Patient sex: F
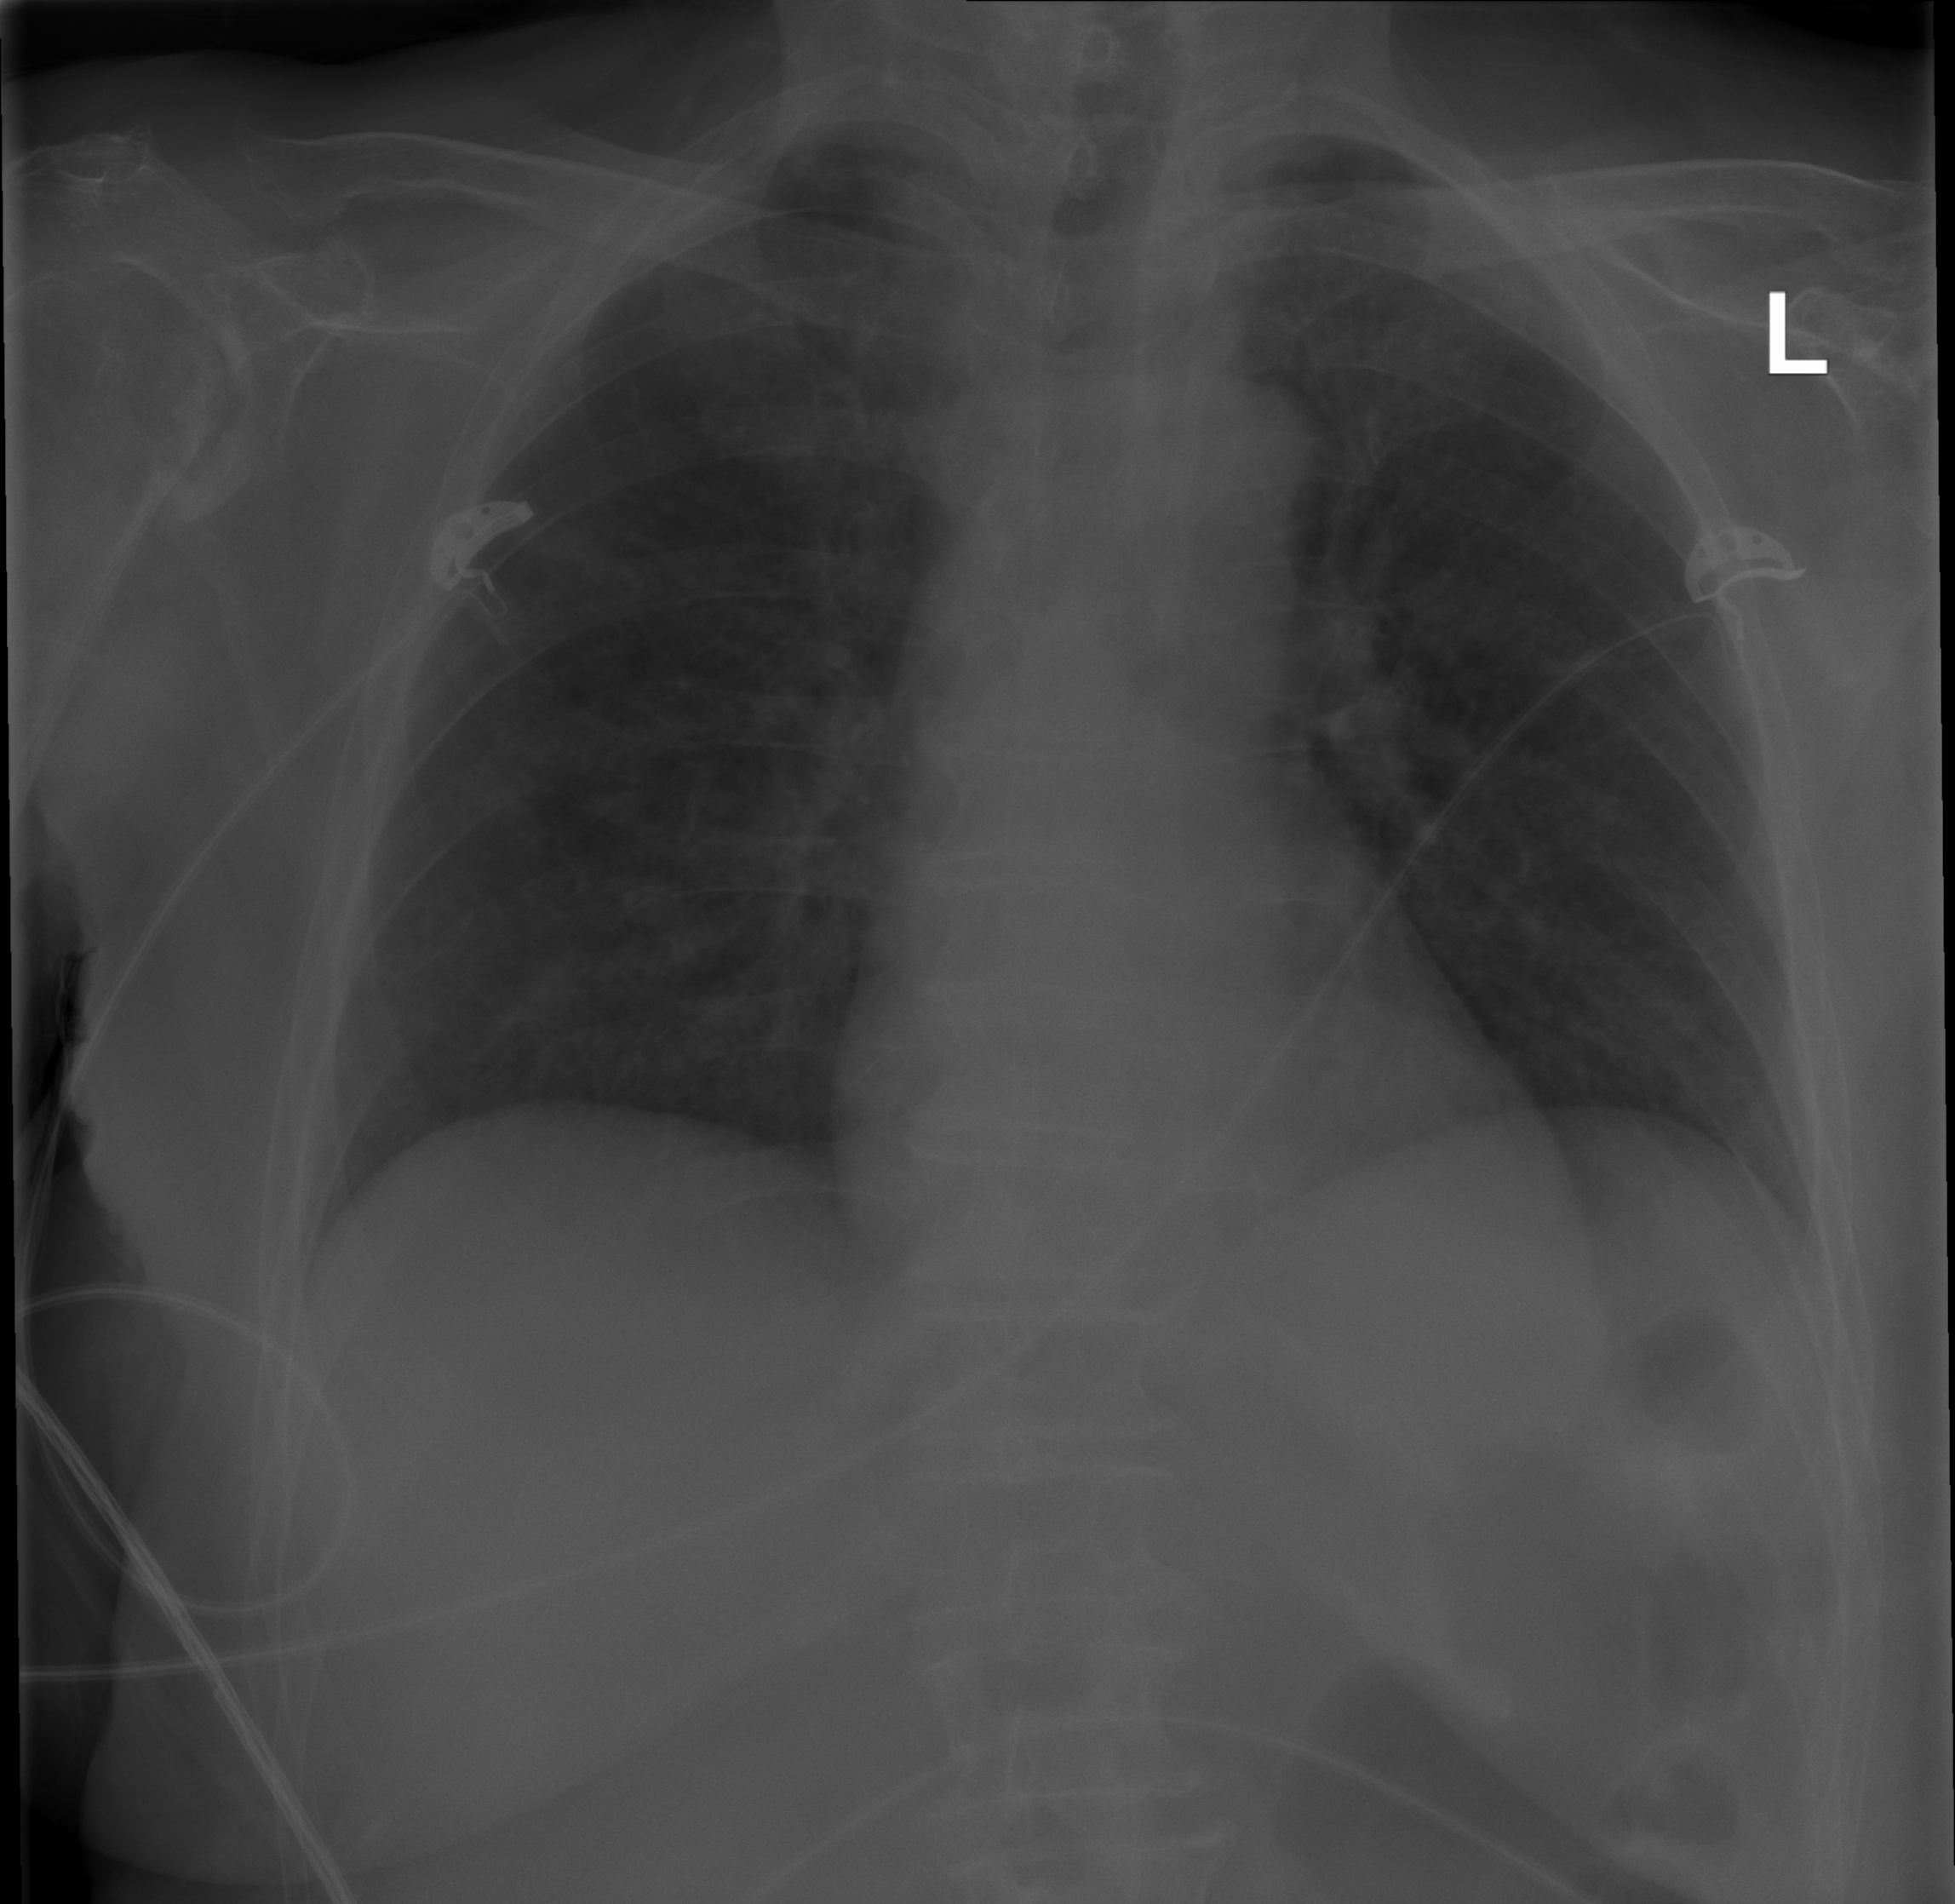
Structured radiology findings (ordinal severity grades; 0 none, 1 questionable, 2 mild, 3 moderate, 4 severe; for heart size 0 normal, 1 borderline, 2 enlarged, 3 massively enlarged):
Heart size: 0
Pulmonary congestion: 0
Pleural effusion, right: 0
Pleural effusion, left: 0
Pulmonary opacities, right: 2
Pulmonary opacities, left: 1
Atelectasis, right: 0
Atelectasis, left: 0